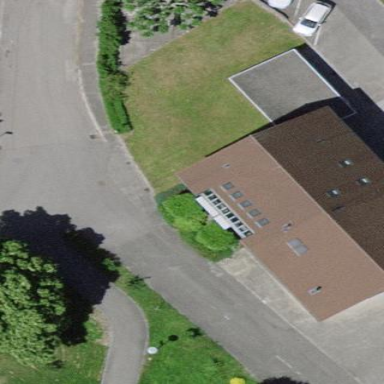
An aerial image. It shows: Residential building.